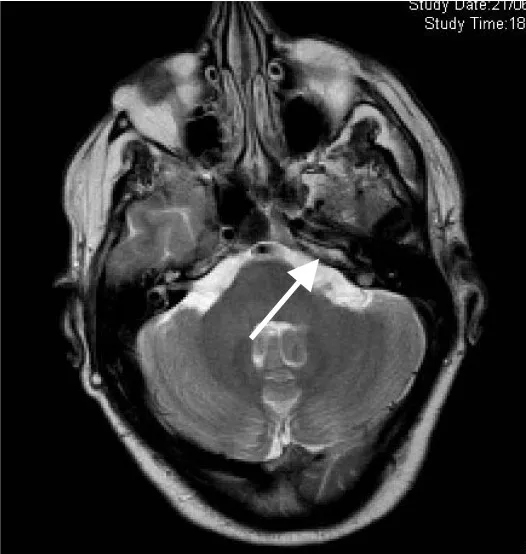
Brain magnetic resonance images. (a) Brain magnetic resonance image scanning T2 weighted image showing high signal of the fifth, sixth, seventh and eighth cranial nerves (arrow).
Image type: radiology (mri)